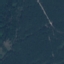
Label: Forest